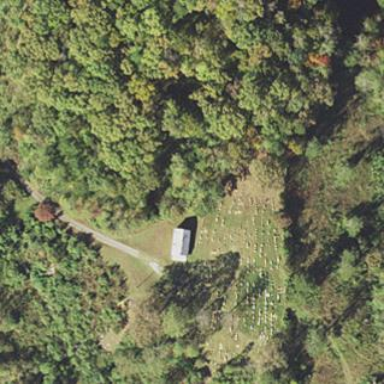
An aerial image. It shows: Cemetery or graveyard.